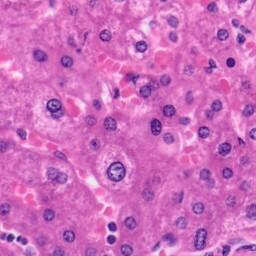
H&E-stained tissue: Liver